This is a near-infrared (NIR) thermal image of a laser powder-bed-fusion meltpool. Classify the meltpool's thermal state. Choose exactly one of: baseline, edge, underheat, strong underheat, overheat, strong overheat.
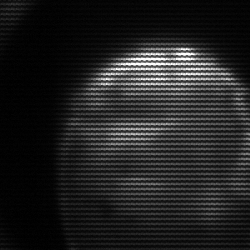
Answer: edge